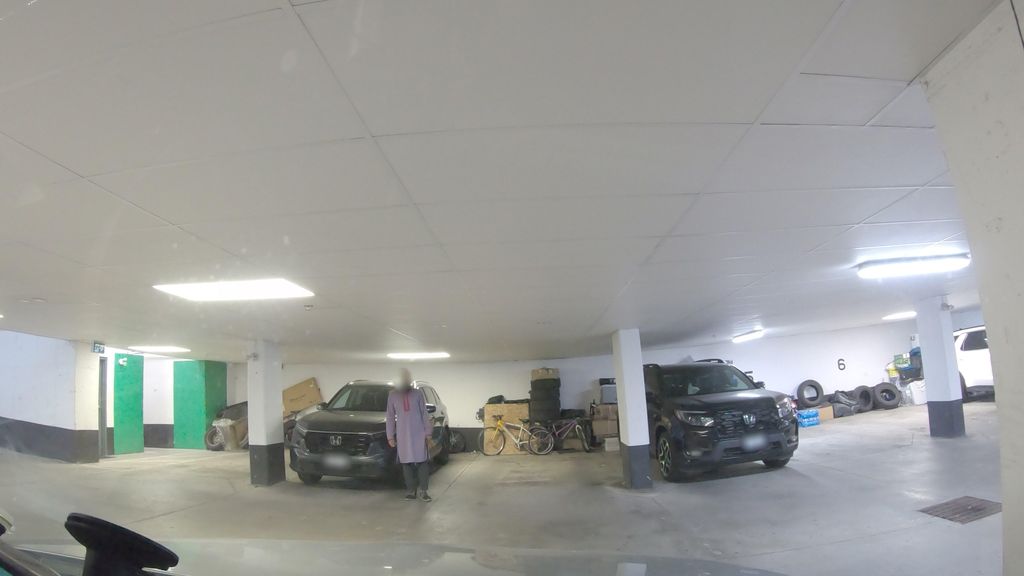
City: toronto